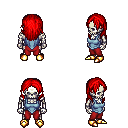
a pixel art fantasy rpg character, male body template, skeleton, blue vest, red pants, red long hairstyle, gold boots, four views (front, back, left, right), 2x2 character sprite sheet, small pixel art, hard edges, no anti-aliasing